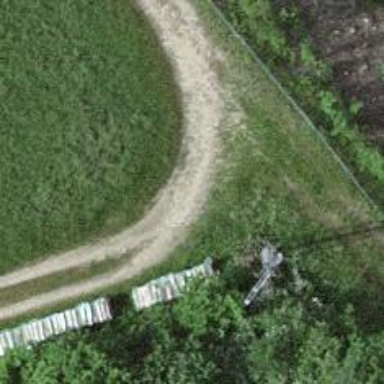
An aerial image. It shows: Grassy track with grade5 tracktype.